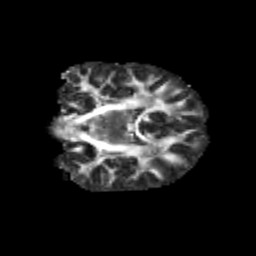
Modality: FA
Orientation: coronal
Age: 11
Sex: male
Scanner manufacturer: siemens
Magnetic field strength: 3 T
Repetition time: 3.8 s
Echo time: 0.07 s